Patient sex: M
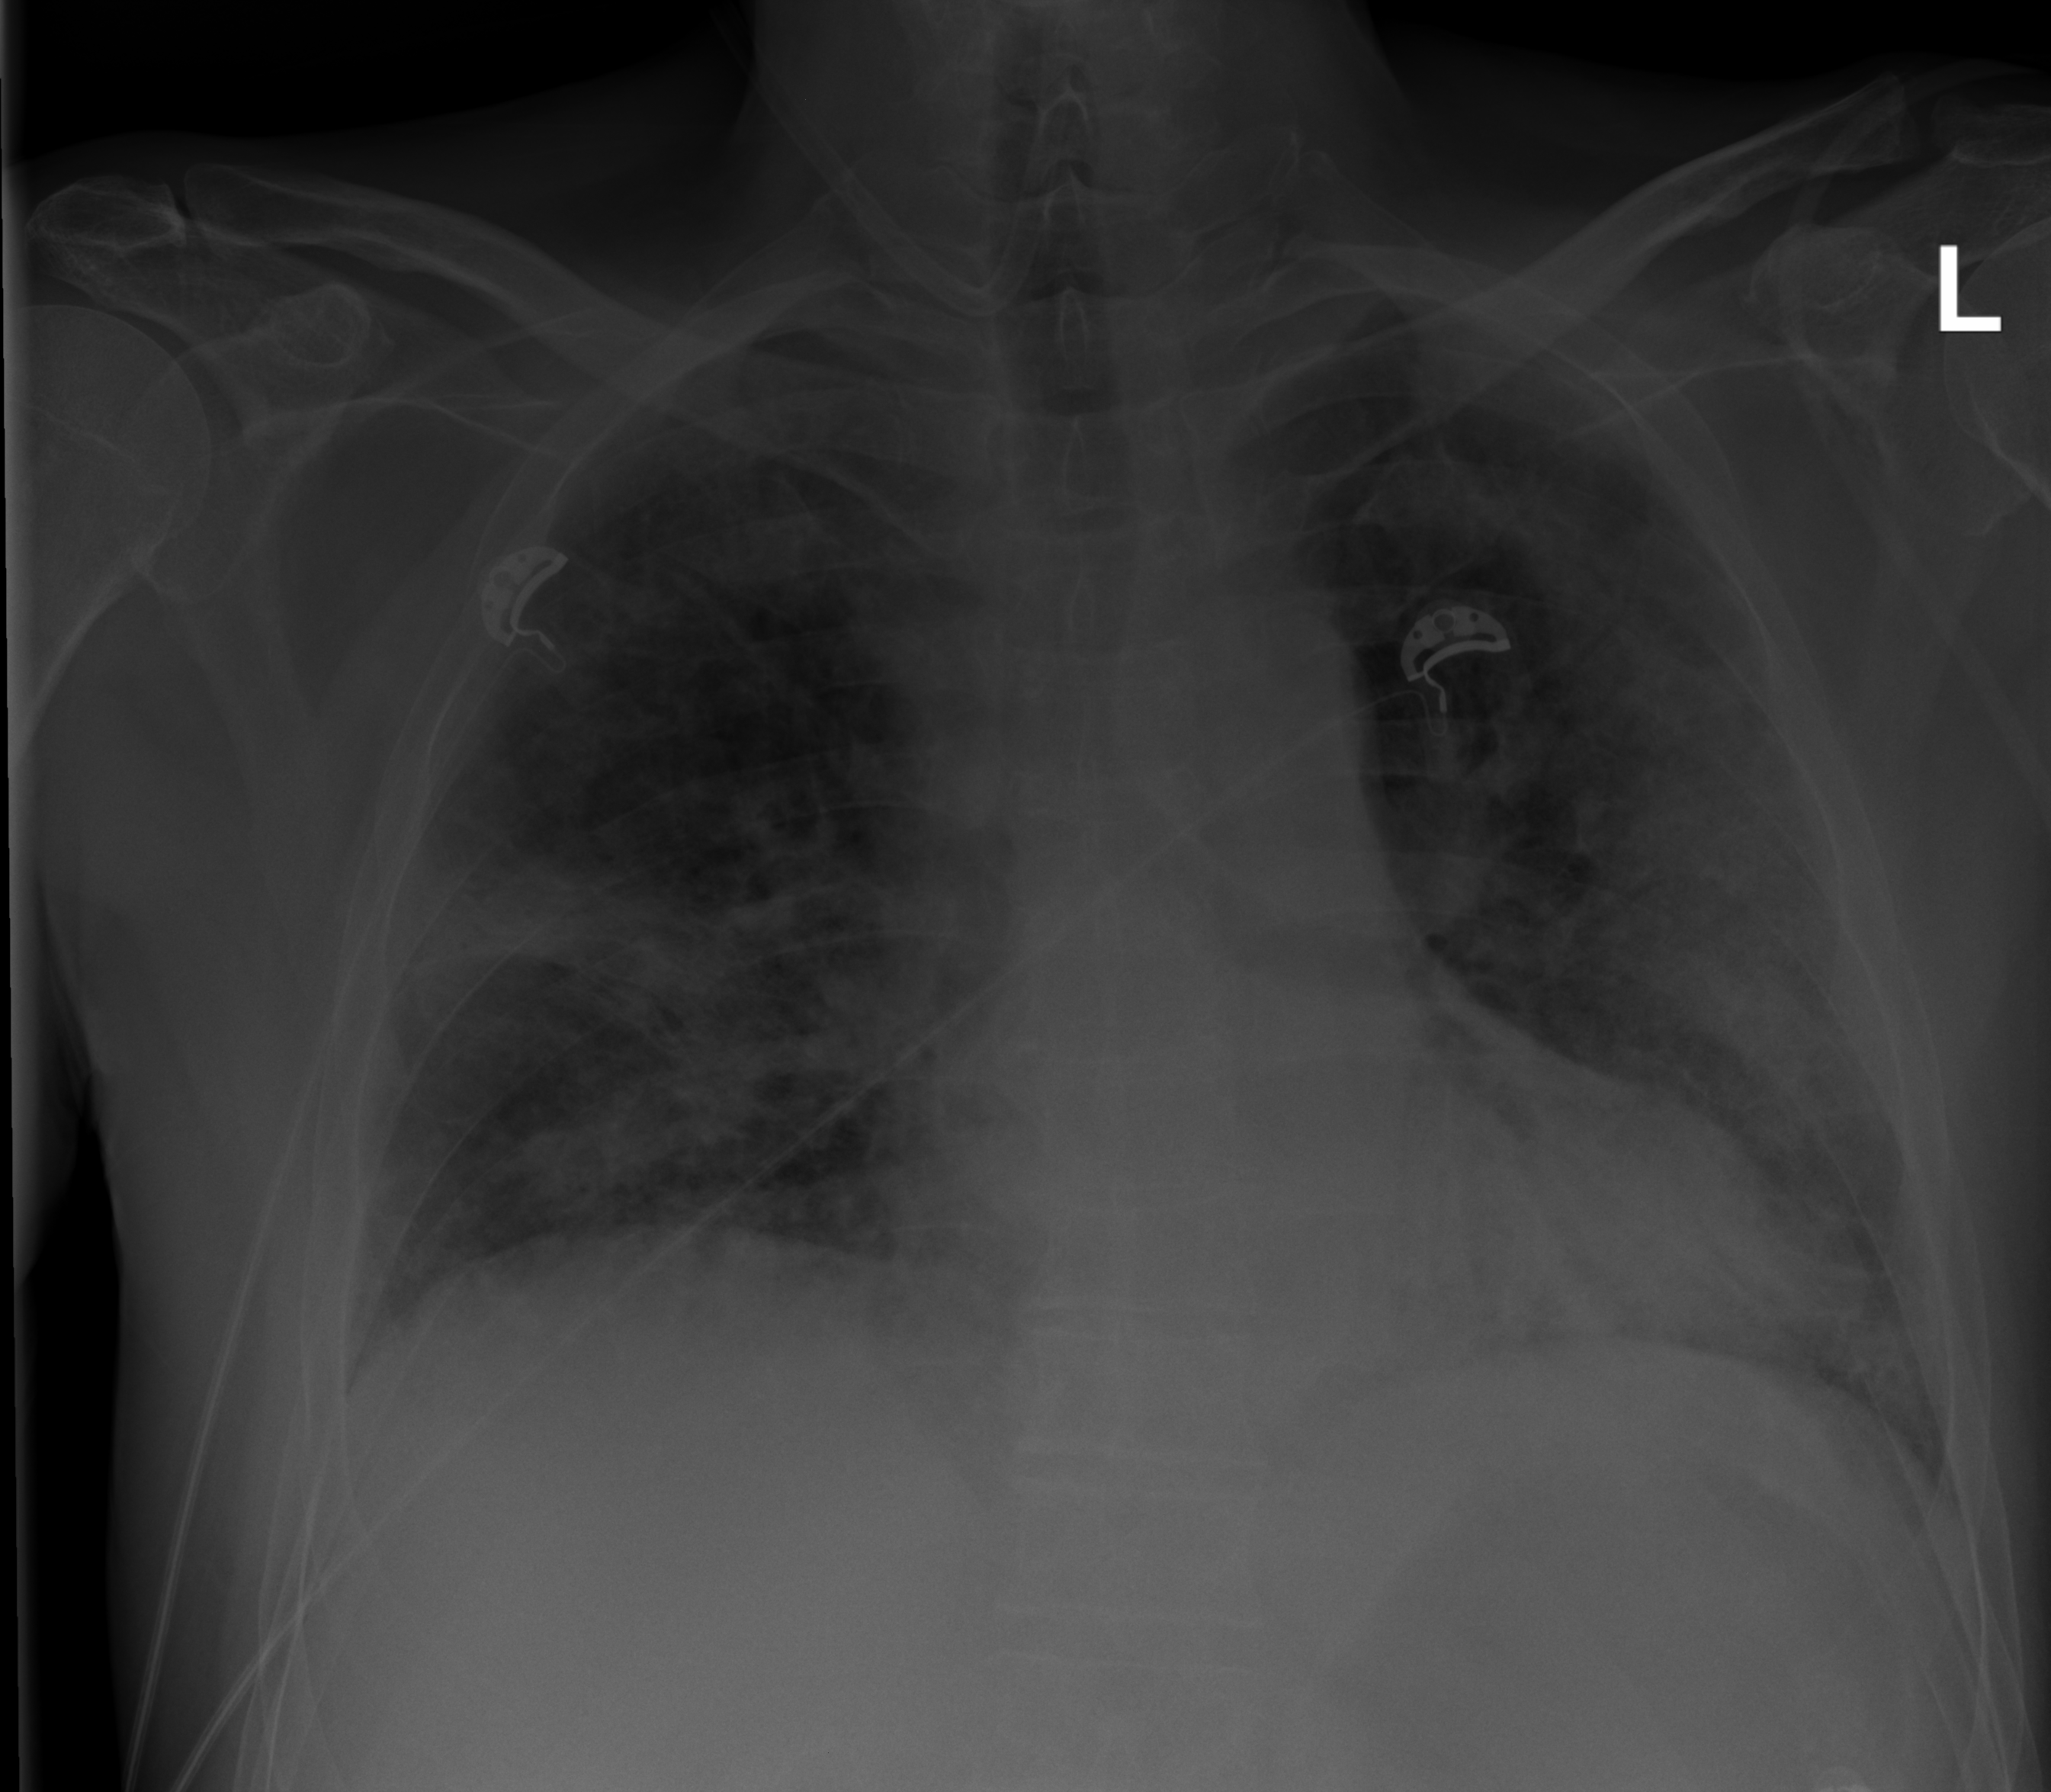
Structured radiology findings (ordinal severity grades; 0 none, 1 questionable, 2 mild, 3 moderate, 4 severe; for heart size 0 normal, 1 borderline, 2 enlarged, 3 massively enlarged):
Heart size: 0
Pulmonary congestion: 0
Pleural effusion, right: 0
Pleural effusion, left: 0
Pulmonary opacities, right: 3
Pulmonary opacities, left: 4
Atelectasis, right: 0
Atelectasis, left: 0